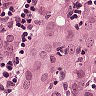
Metastatic tissue present: yes